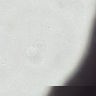
Metastatic tissue present: no